Field crop: maize
Growth stage: 2
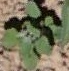
Species: chenopodium